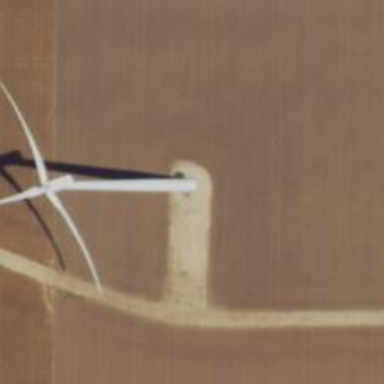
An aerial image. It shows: Wind generator using horizontal axis wind turbines.